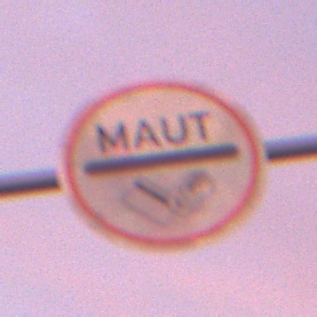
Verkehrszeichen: MautflichtigeStrecke
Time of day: SunriseSunset
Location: Outdoor (Urban)
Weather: PartlyCloudy
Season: NotSpecified
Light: Natural